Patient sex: M
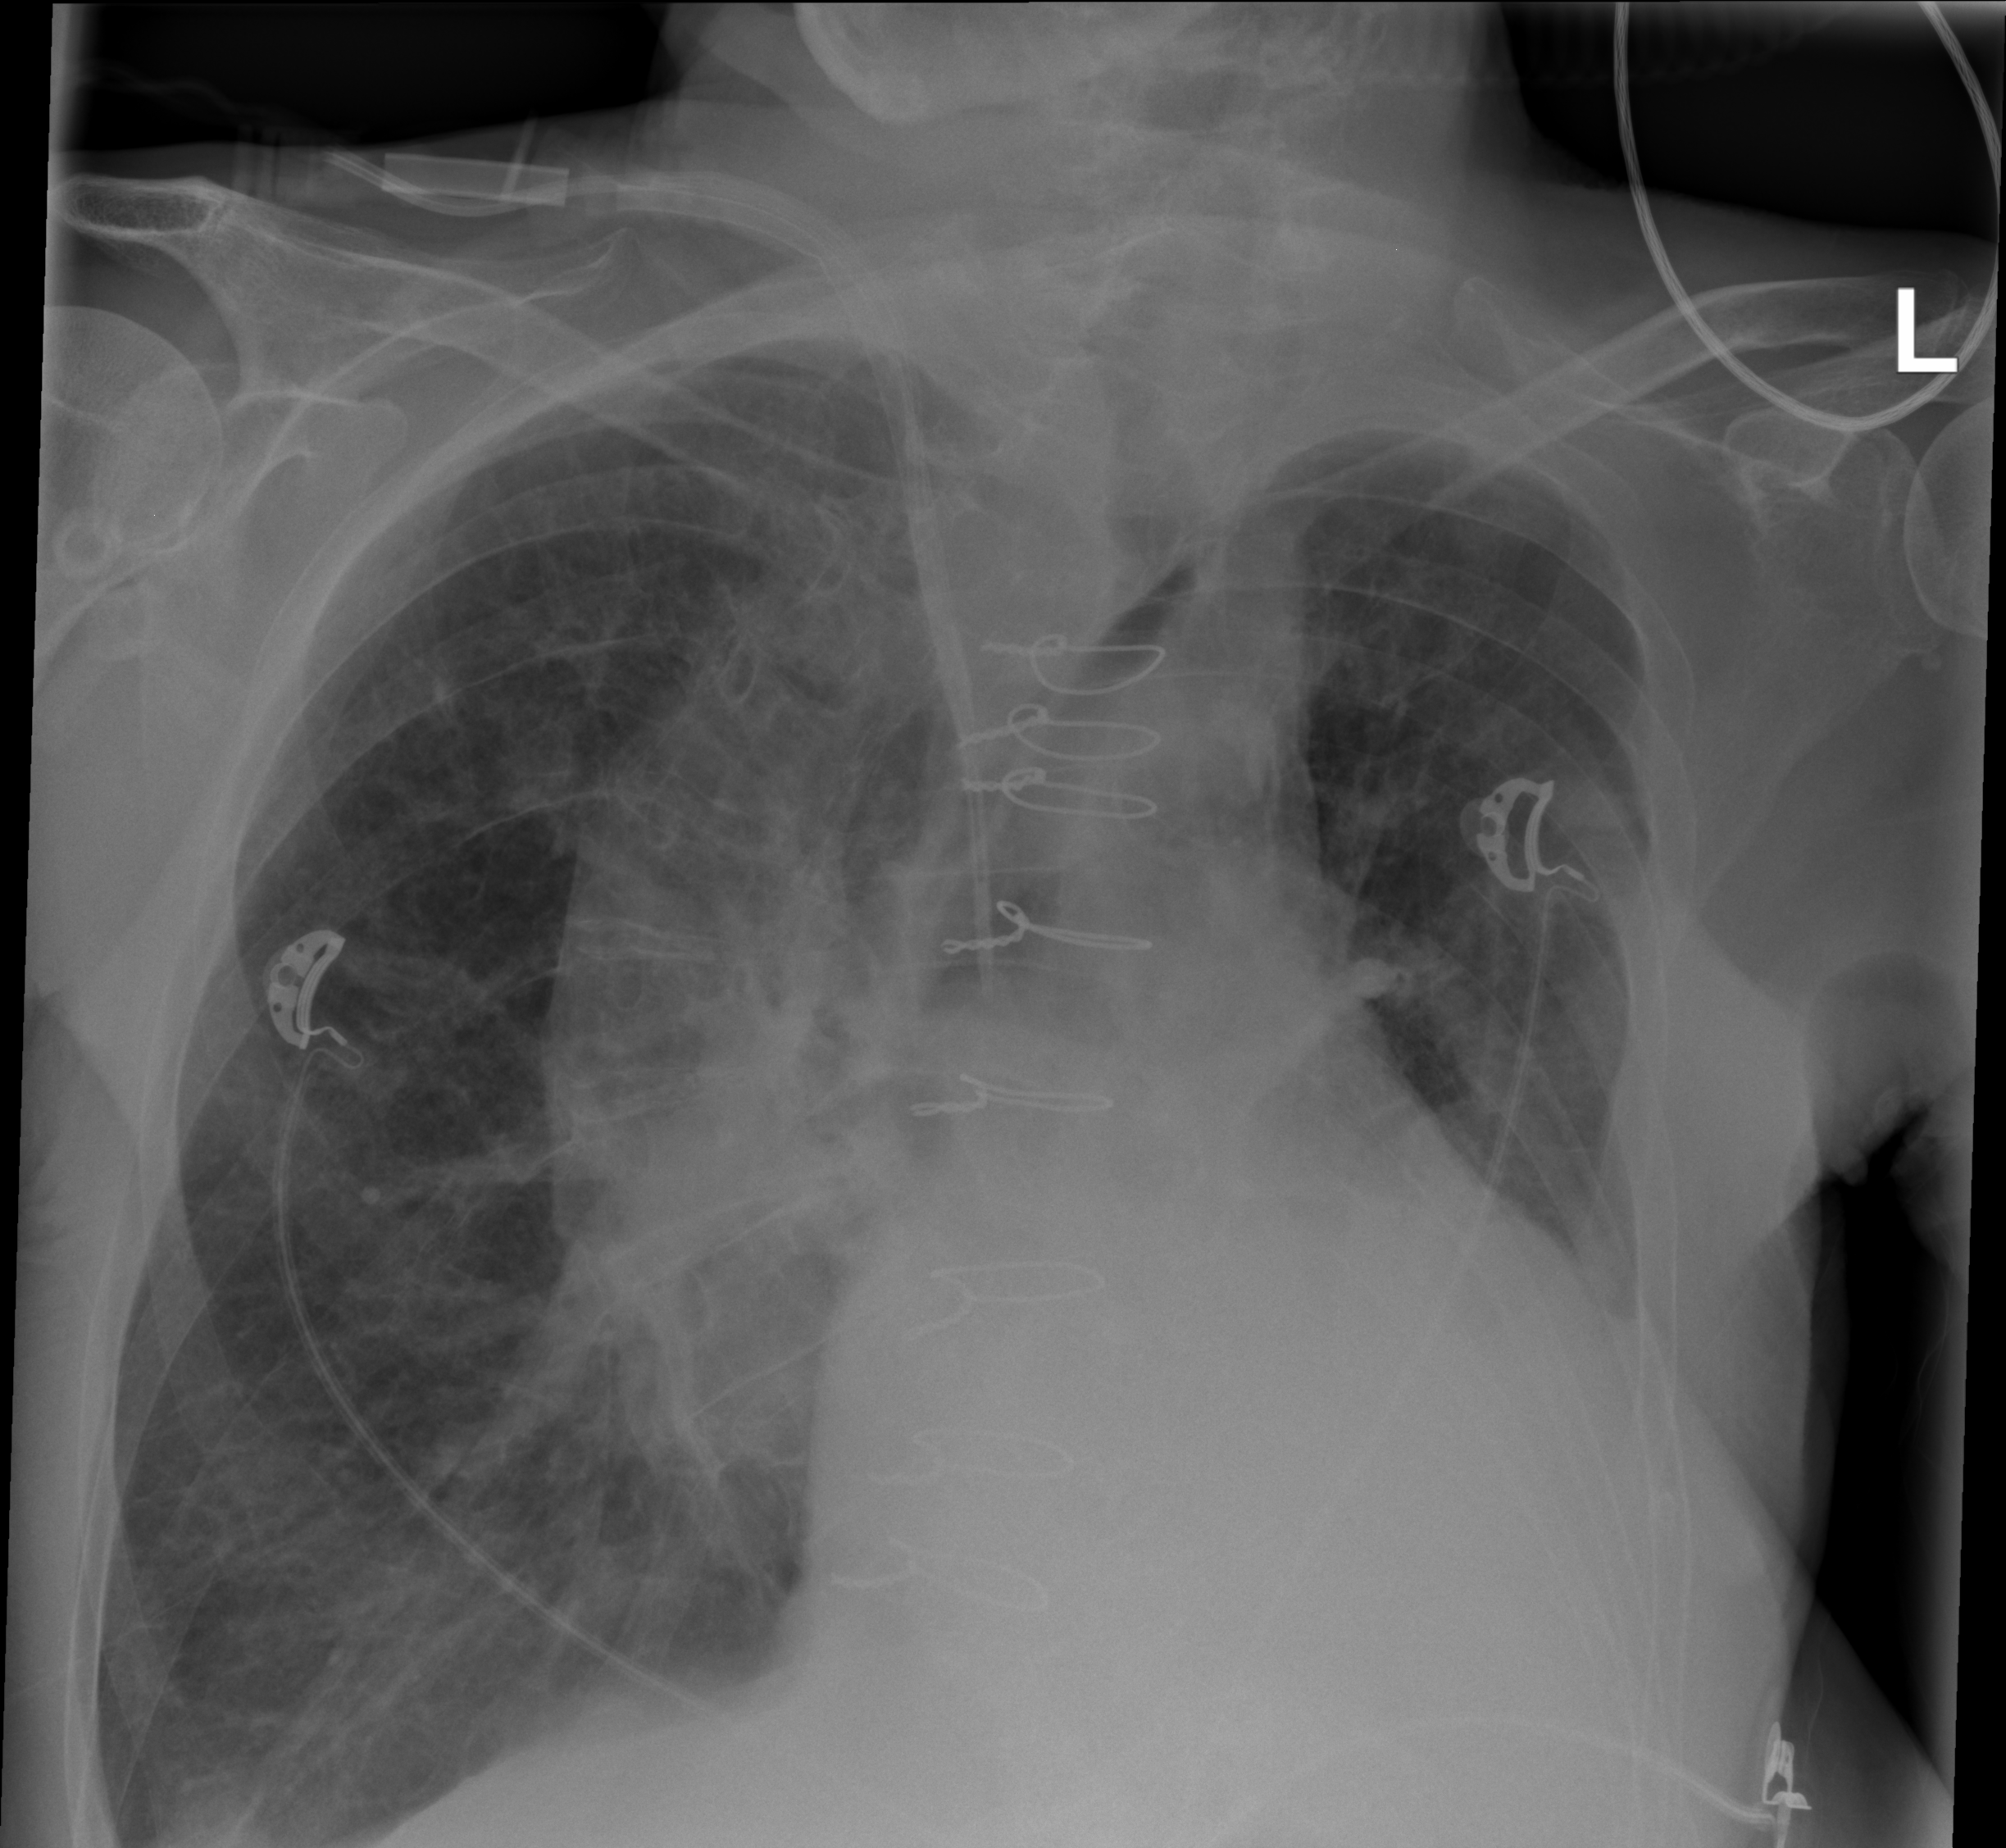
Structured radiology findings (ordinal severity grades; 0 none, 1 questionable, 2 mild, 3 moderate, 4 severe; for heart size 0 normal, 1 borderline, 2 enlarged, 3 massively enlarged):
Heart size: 2
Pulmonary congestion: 0
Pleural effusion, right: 0
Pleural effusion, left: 2
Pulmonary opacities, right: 0
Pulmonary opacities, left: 0
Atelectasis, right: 2
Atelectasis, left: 2